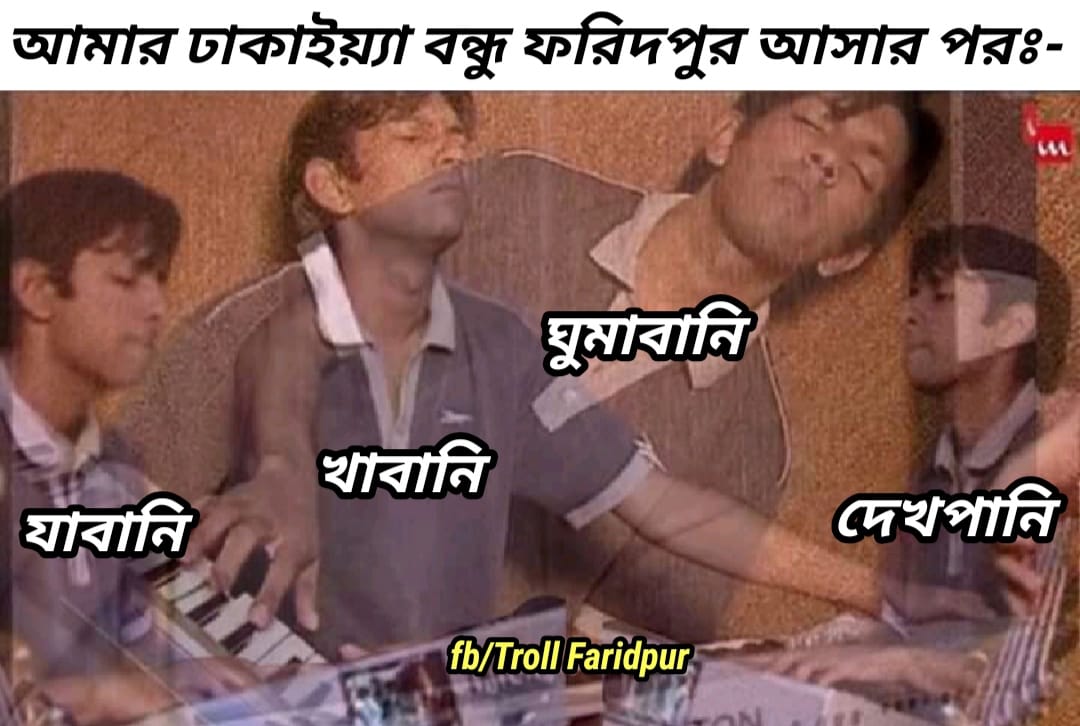
Caption: আমার ঢাকাইয়্যা বন্ধু ফরিদপুর আসার পরঃ-     যাবানি   খাবানি    ঘুমাবানি    দেখপানি
Label: non-hate